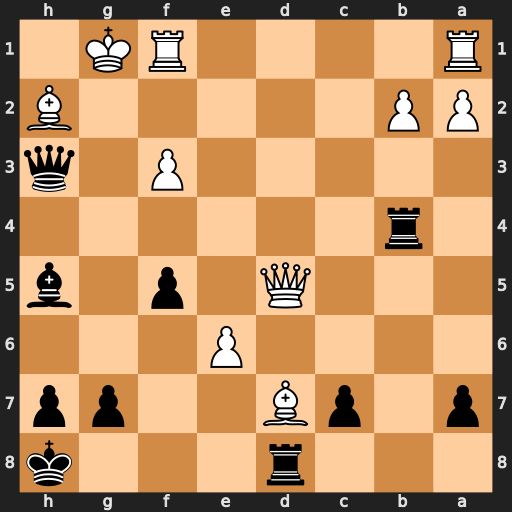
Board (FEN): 3r3k/p1pB2pp/4P3/3Q1p1b/1r6/5P1q/PP5B/R4RK1
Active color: b
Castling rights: -
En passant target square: -
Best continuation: Rxb2 Rf2 Rxf2 Kxf2 Qxh2+